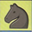
Piece: bN